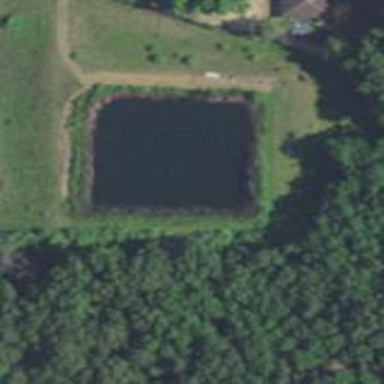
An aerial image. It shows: Water reservoir that serves as water storage facility.